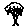
Label: tree